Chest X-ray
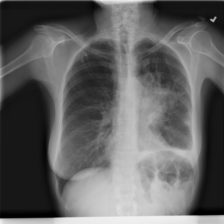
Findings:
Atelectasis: negative
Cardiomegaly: negative
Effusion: negative
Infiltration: negative
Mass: positive
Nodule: negative
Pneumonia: negative
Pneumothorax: positive
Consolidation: negative
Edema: negative
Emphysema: negative
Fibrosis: negative
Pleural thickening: negative
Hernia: negative